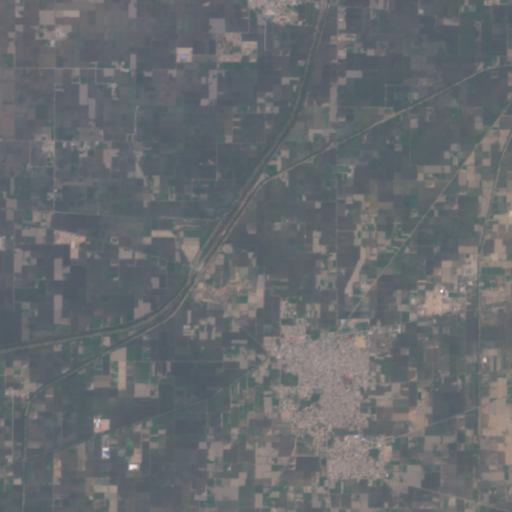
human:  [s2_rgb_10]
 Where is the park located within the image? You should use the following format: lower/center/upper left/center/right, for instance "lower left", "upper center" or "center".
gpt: There is no park in the image.